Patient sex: M
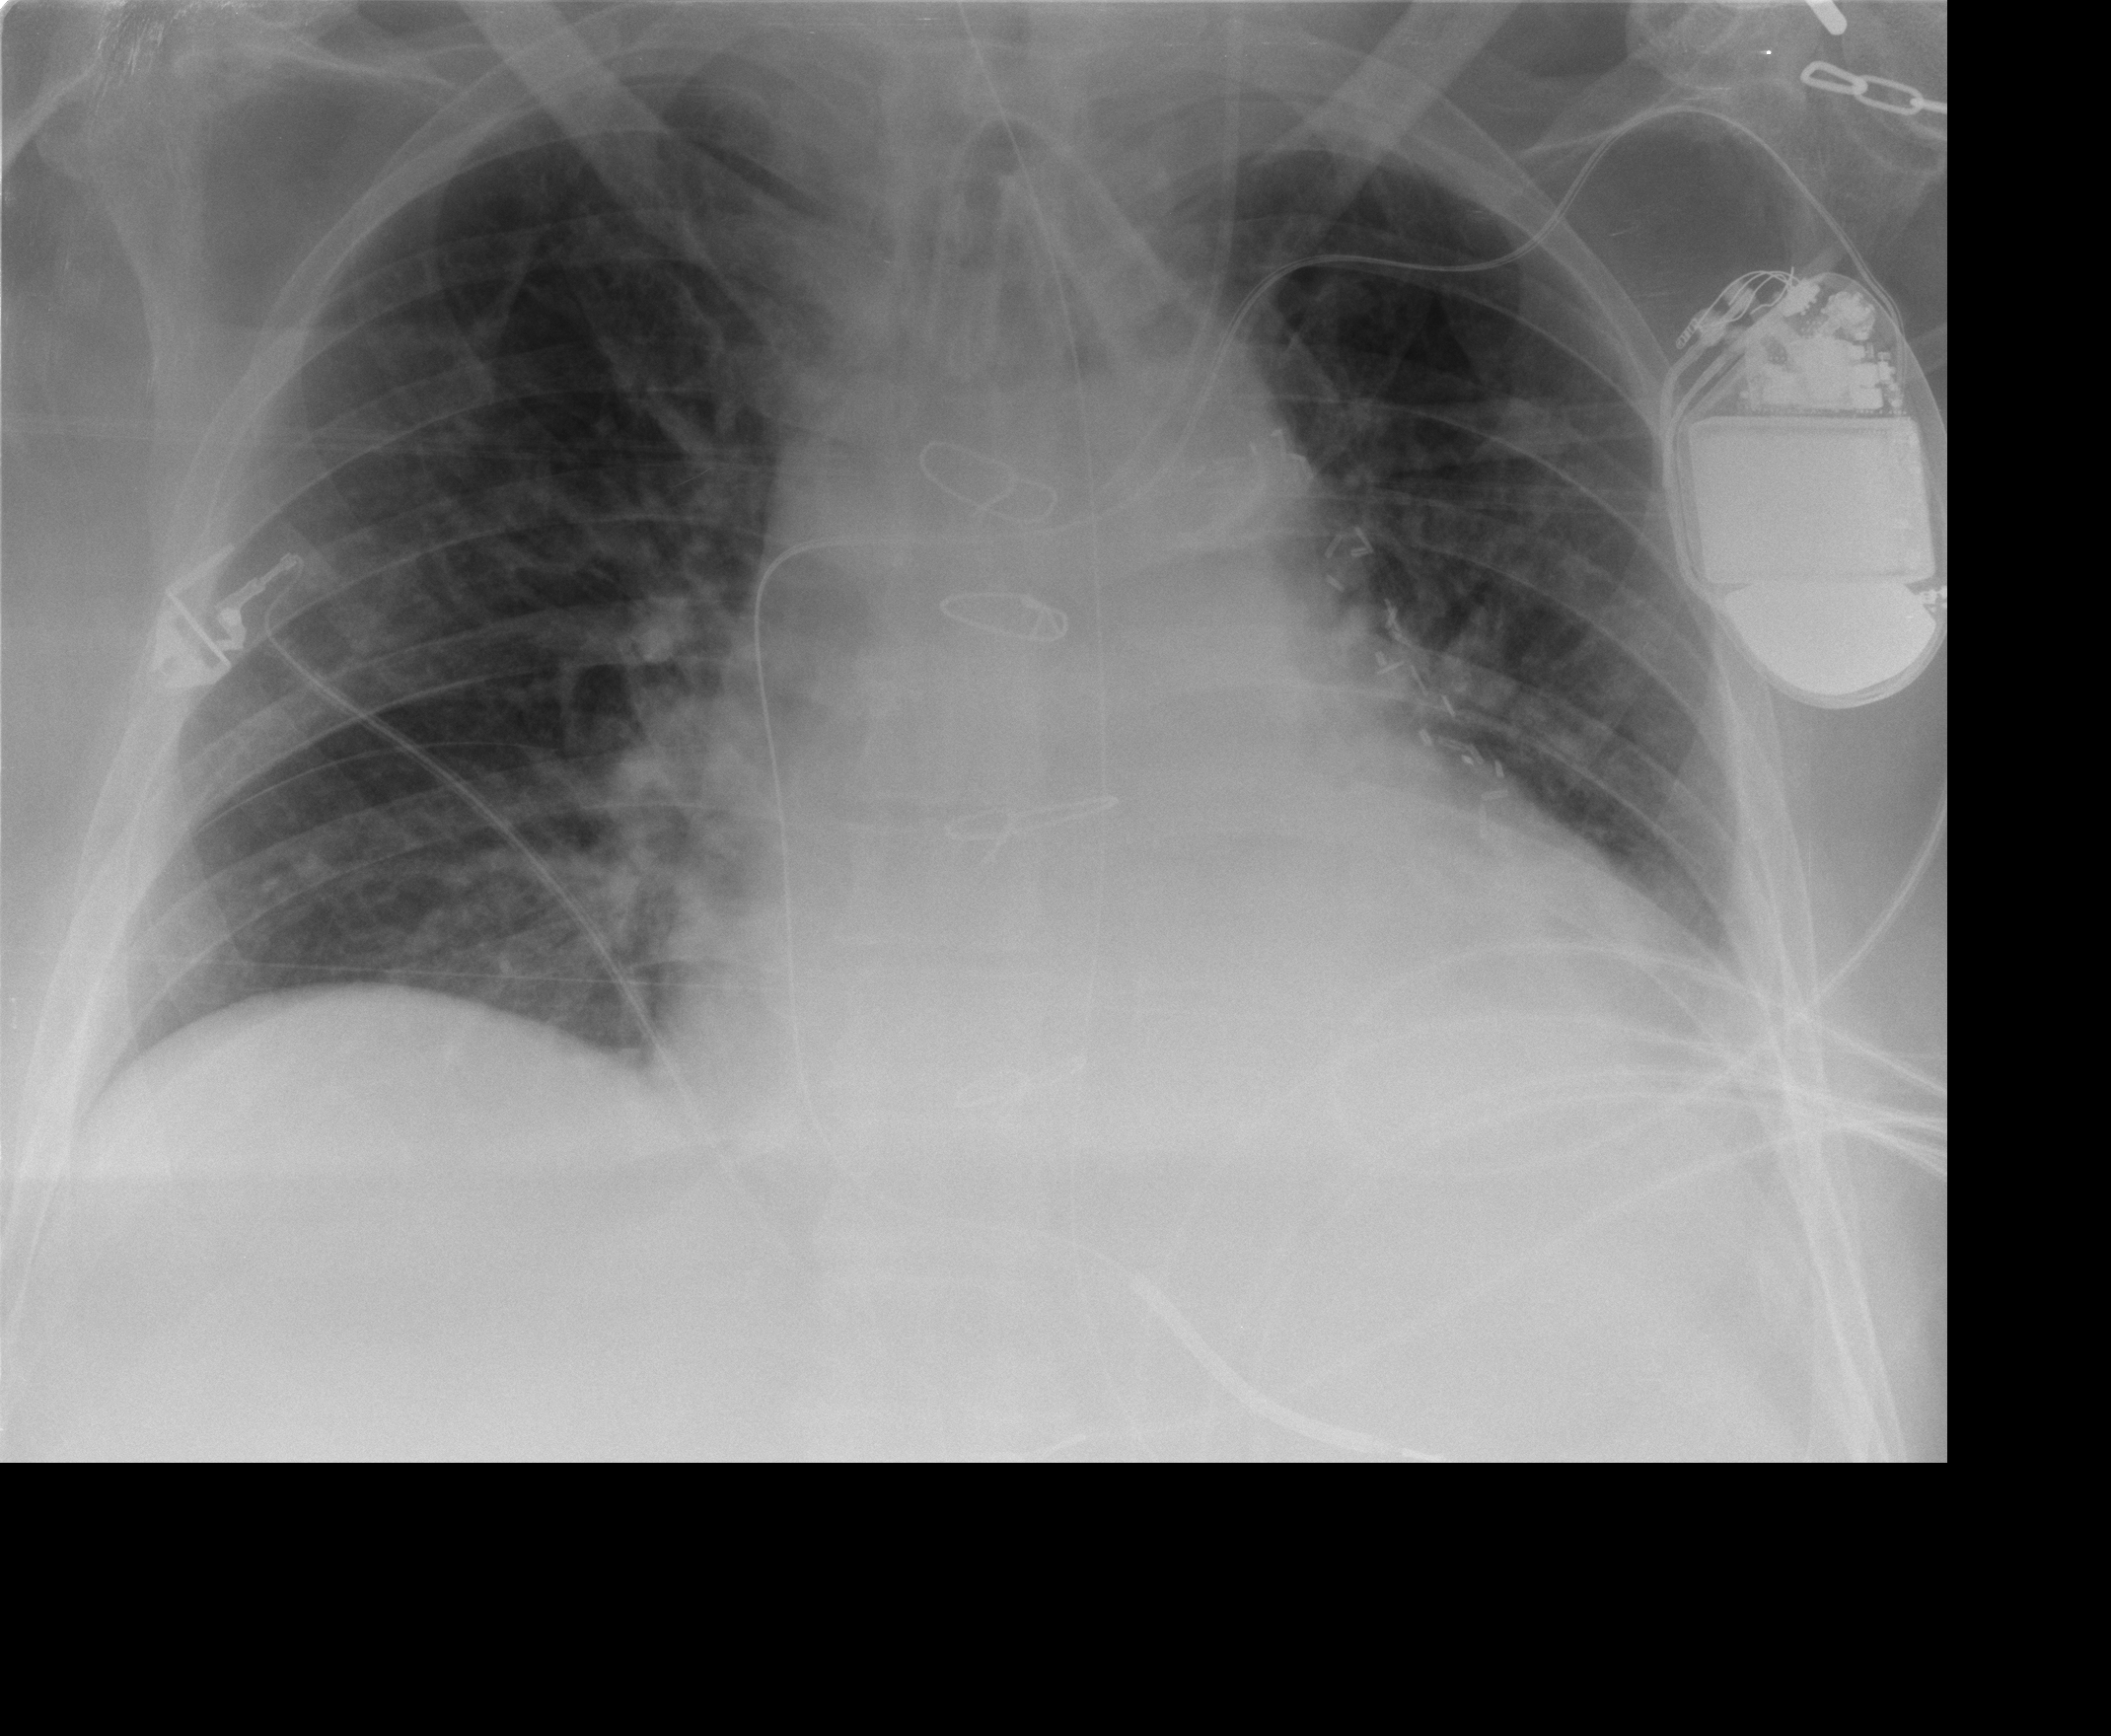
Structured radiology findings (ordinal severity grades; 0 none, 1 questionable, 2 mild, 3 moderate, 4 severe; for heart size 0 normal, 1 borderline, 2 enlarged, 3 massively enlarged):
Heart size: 2
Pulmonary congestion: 2
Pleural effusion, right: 1
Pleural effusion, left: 2
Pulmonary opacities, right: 0
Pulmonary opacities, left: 0
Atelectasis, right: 0
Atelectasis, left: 1